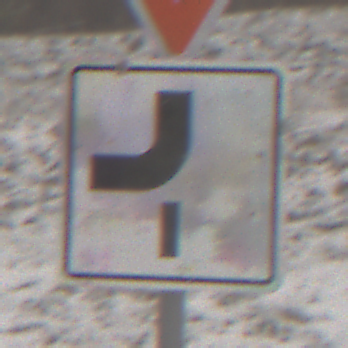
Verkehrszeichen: VerlaufVorfahrtsstrasse7
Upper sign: VorfahrtGewaehren
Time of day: Midday
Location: Outdoor (Nature)
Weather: Overcast
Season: Winter
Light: Natural